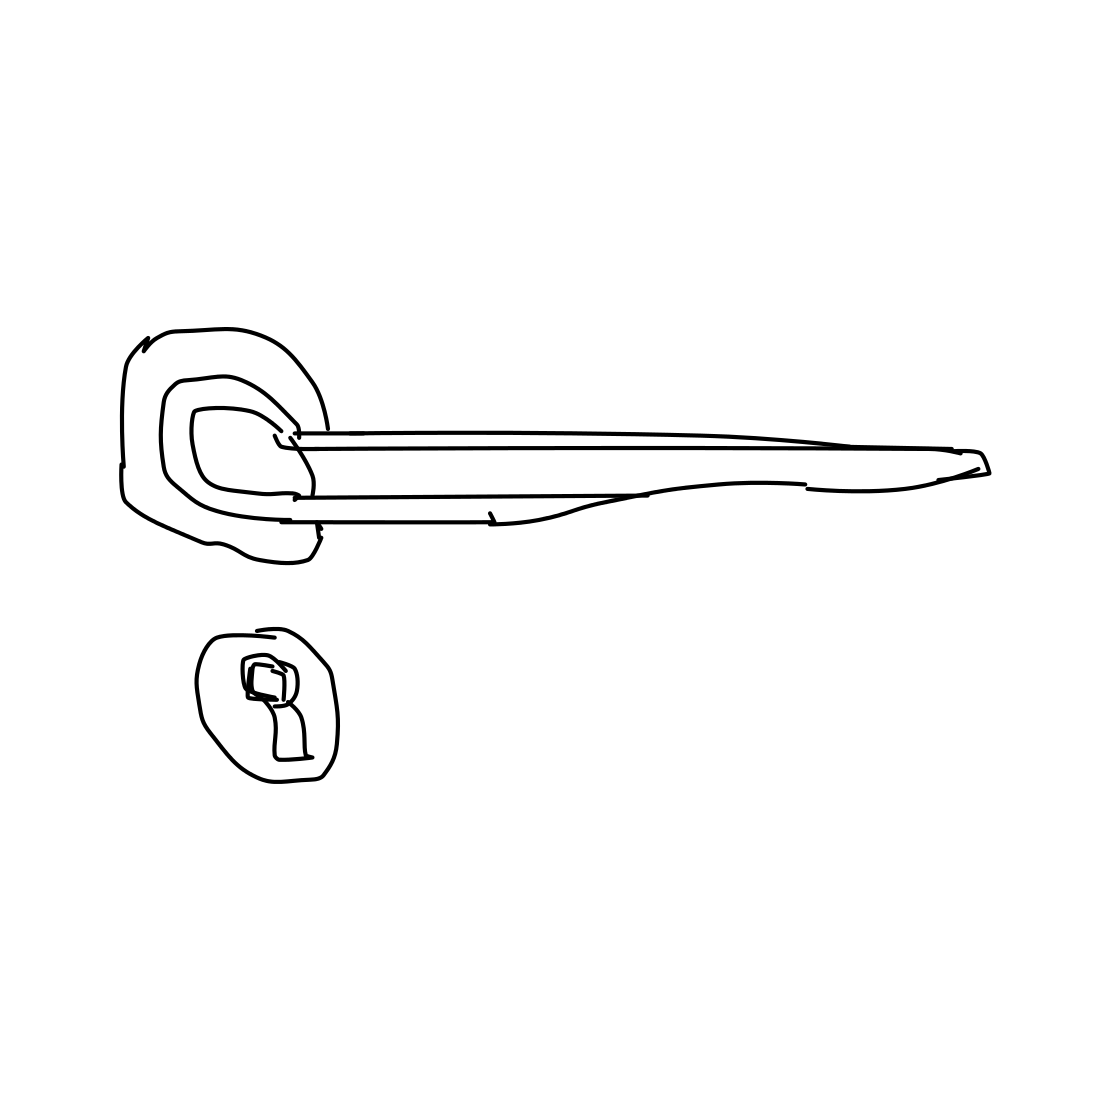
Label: door handle